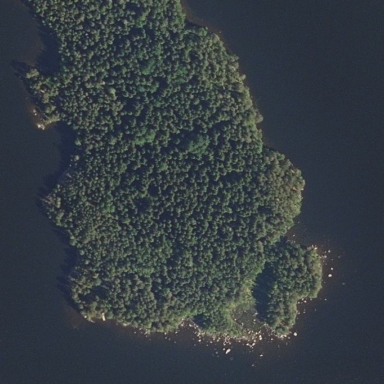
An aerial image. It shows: Islet.